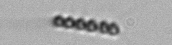
Label: Chaetoceros